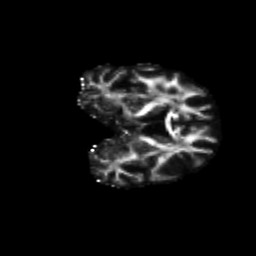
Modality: FA
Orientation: coronal
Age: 78
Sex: female
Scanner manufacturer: siemens
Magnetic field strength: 3 T
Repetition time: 4.71 s
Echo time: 0.0906 s